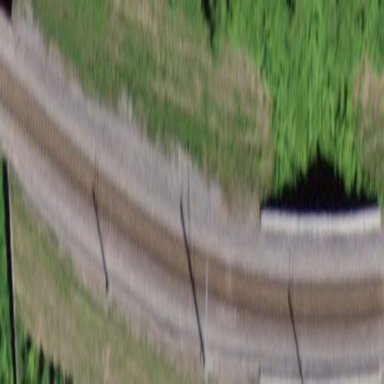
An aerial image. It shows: Railway area.